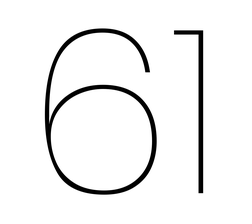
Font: Poppins-Thin